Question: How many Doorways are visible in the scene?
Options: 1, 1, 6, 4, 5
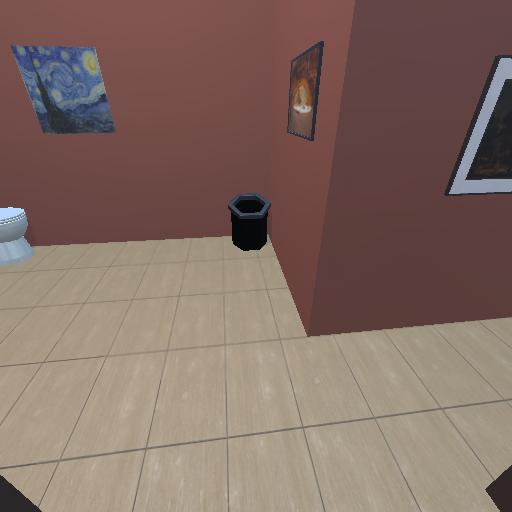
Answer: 1